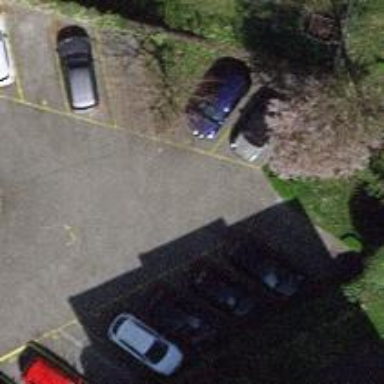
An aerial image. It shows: Road serving as parking aisle.